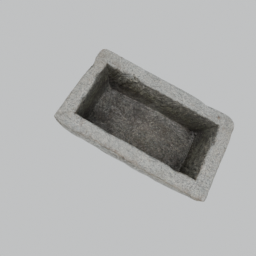
Label: appliances